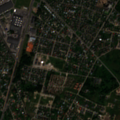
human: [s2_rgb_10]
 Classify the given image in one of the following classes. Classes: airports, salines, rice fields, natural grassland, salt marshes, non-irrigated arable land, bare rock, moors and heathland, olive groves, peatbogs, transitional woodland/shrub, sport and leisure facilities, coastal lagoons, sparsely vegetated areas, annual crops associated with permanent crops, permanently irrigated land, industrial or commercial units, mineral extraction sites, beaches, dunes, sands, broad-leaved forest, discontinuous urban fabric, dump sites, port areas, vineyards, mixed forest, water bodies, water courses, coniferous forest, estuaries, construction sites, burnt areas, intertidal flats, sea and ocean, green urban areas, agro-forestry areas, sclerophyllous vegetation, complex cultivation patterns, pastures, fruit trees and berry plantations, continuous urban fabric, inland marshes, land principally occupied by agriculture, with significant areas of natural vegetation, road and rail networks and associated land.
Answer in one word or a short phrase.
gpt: discontinuous urban fabric, industrial or commercial units, green urban areas